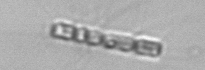
Label: Chaetoceros